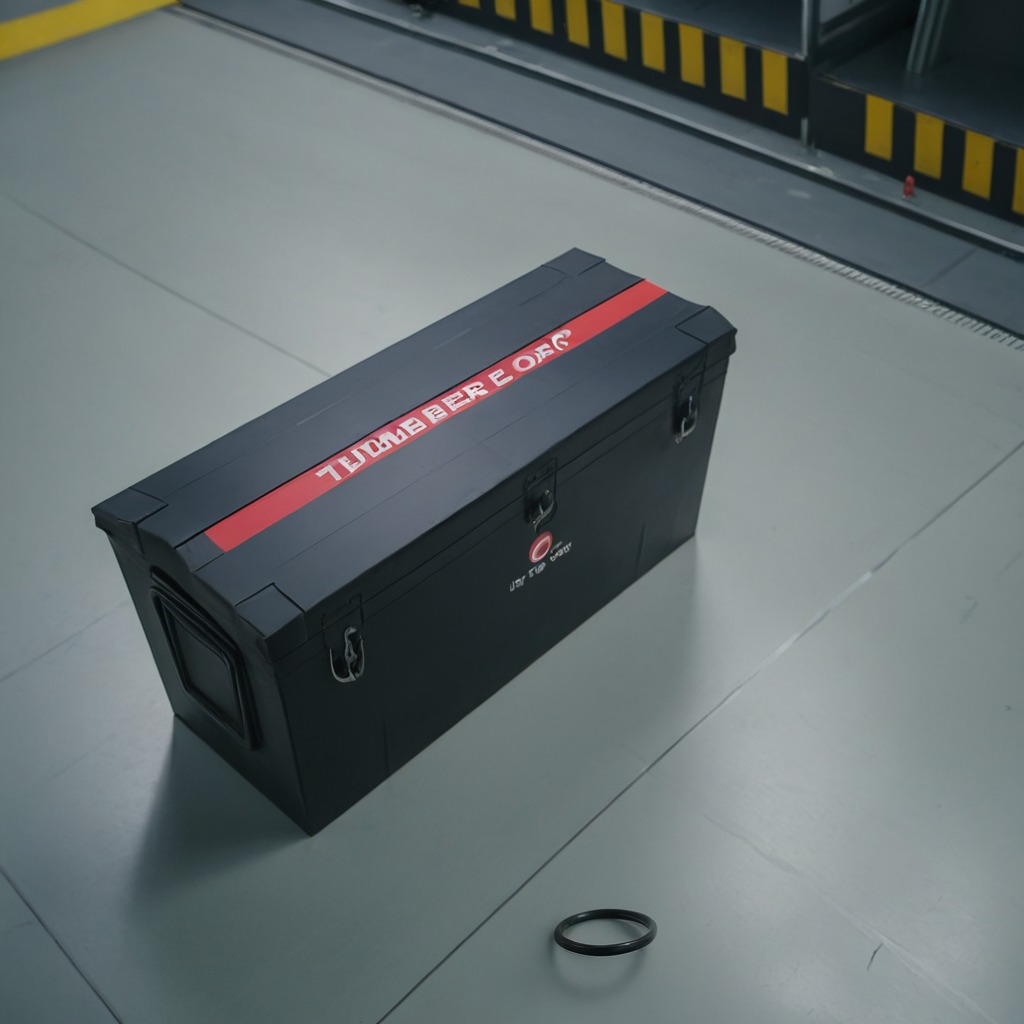
A rubber O-ring is lying on the toolbox surface.